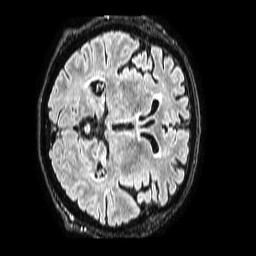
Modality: FLAIR
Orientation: axial
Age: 73
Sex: male
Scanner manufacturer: philips
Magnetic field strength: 1.5 T
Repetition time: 4.8 s
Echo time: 0.3 s